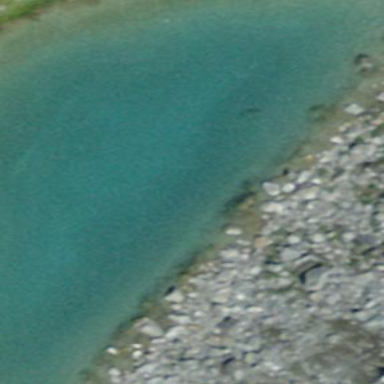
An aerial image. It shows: Lake with natural water.